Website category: jobs
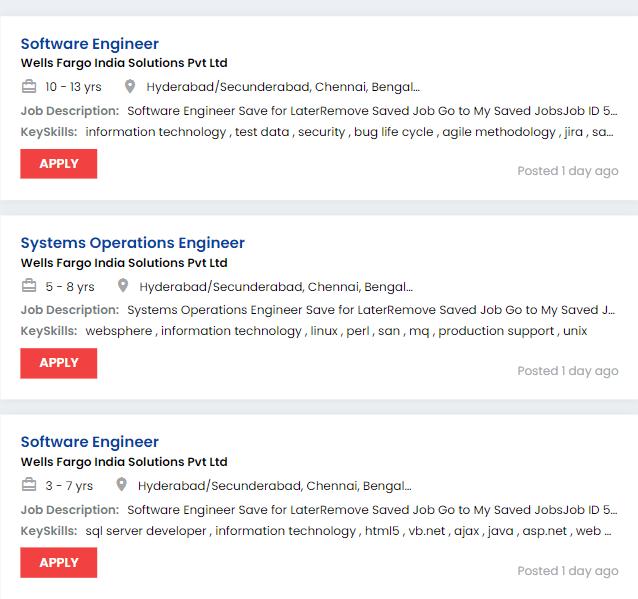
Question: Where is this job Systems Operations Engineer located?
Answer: Hyderabad/Secunderabad, Chennai, Bengaluru / Bangalore

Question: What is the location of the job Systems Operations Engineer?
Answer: Hyderabad/Secunderabad, Chennai, Bengaluru / Bangalore

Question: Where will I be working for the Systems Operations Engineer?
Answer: Hyderabad/Secunderabad, Chennai, Bengaluru / Bangalore

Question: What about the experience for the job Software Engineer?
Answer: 3 - 7 yrs

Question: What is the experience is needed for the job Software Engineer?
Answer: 3 - 7 yrs

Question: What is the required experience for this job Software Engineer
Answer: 3 - 7 yrs

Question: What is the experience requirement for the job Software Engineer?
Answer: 3 - 7 yrs

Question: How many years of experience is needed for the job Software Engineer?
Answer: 3 - 7 yrs

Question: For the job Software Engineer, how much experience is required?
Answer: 3 - 7 yrs

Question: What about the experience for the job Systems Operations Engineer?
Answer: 5 - 8 yrs

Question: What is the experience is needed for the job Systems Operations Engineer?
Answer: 5 - 8 yrs

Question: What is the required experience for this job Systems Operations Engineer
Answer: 5 - 8 yrs

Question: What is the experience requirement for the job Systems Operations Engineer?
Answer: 5 - 8 yrs

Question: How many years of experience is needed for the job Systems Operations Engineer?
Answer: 5 - 8 yrs

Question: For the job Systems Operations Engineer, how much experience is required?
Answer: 5 - 8 yrs

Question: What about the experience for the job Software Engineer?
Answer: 10 - 13 yrs

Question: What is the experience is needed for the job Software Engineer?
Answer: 10 - 13 yrs

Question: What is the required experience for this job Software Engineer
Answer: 10 - 13 yrs

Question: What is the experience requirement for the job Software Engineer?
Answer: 10 - 13 yrs

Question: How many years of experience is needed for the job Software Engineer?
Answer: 10 - 13 yrs

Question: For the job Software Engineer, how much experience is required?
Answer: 10 - 13 yrs

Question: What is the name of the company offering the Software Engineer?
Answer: Wells Fargo India Solutions Pvt Ltd

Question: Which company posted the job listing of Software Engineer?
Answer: Wells Fargo India Solutions Pvt Ltd

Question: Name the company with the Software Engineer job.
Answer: Wells Fargo India Solutions Pvt Ltd

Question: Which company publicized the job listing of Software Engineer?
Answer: Wells Fargo India Solutions Pvt Ltd

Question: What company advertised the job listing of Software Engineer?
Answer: Wells Fargo India Solutions Pvt Ltd

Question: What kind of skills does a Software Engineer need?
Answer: information technology , test data , security , bug life cycle , agile methodology , jira , san , uat , agile

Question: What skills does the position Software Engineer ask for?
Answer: information technology , test data , security , bug life cycle , agile methodology , jira , san , uat , agile

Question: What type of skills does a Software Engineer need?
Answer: information technology , test data , security , bug life cycle , agile methodology , jira , san , uat , agile

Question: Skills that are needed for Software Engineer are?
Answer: information technology , test data , security , bug life cycle , agile methodology , jira , san , uat , agile

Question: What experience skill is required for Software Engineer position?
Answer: information technology , test data , security , bug life cycle , agile methodology , jira , san , uat , agile

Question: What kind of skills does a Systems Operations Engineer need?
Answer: websphere , information technology , linux , perl , san , mq , production support , unix

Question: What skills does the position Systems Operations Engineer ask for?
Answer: websphere , information technology , linux , perl , san , mq , production support , unix

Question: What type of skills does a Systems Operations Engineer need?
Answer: websphere , information technology , linux , perl , san , mq , production support , unix

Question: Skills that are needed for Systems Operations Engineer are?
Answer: websphere , information technology , linux , perl , san , mq , production support , unix

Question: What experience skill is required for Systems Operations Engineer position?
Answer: websphere , information technology , linux , perl , san , mq , production support , unix

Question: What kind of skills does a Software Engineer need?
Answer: sql server developer , information technology , html5 , vb.net , ajax , java , asp.net , web development , web api , api , c# , technology infrastructure , python , .net , soap , exception handling , storage , bootstrap , jquery , sql , software engineer , mvc , san , rest , infrastructure , website development

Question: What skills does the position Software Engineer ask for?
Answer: sql server developer , information technology , html5 , vb.net , ajax , java , asp.net , web development , web api , api , c# , technology infrastructure , python , .net , soap , exception handling , storage , bootstrap , jquery , sql , software engineer , mvc , san , rest , infrastructure , website development

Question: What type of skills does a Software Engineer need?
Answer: sql server developer , information technology , html5 , vb.net , ajax , java , asp.net , web development , web api , api , c# , technology infrastructure , python , .net , soap , exception handling , storage , bootstrap , jquery , sql , software engineer , mvc , san , rest , infrastructure , website development

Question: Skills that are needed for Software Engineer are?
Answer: sql server developer , information technology , html5 , vb.net , ajax , java , asp.net , web development , web api , api , c# , technology infrastructure , python , .net , soap , exception handling , storage , bootstrap , jquery , sql , software engineer , mvc , san , rest , infrastructure , website development

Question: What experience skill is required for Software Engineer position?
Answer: sql server developer , information technology , html5 , vb.net , ajax , java , asp.net , web development , web api , api , c# , technology infrastructure , python , .net , soap , exception handling , storage , bootstrap , jquery , sql , software engineer , mvc , san , rest , infrastructure , website development